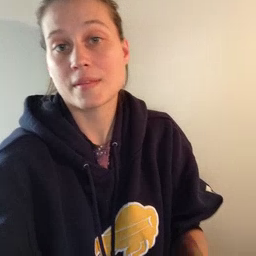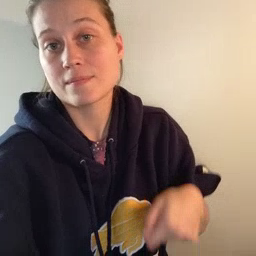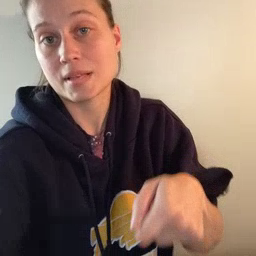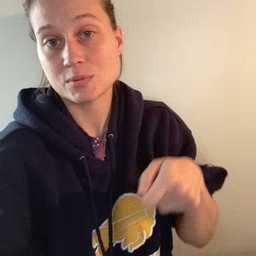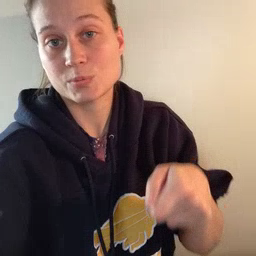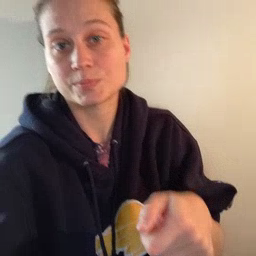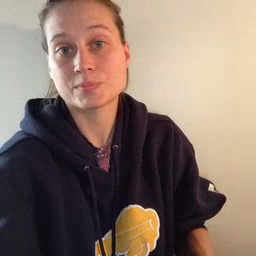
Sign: vacuum